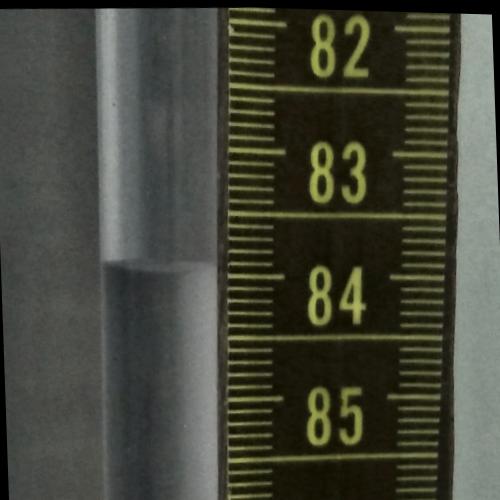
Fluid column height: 83.9 cm